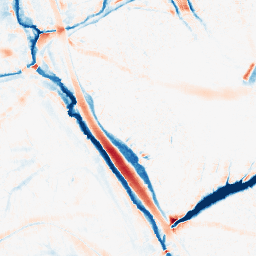
Category: morphological
Decomposition family: morphological_ellipse
Decomposition parameters: operation: average
width: 20
height: 20
Upsampling method: lanczos
Upsampling parameters: scale: 8
Upsampling scale: 8